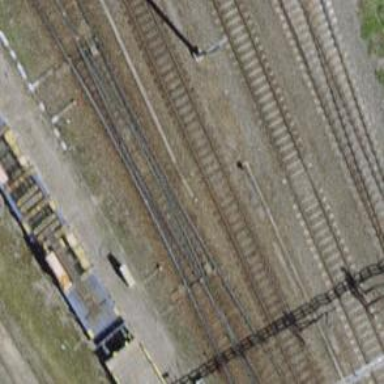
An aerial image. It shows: Railway track with electrified contact lines. This is siding track.